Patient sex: M
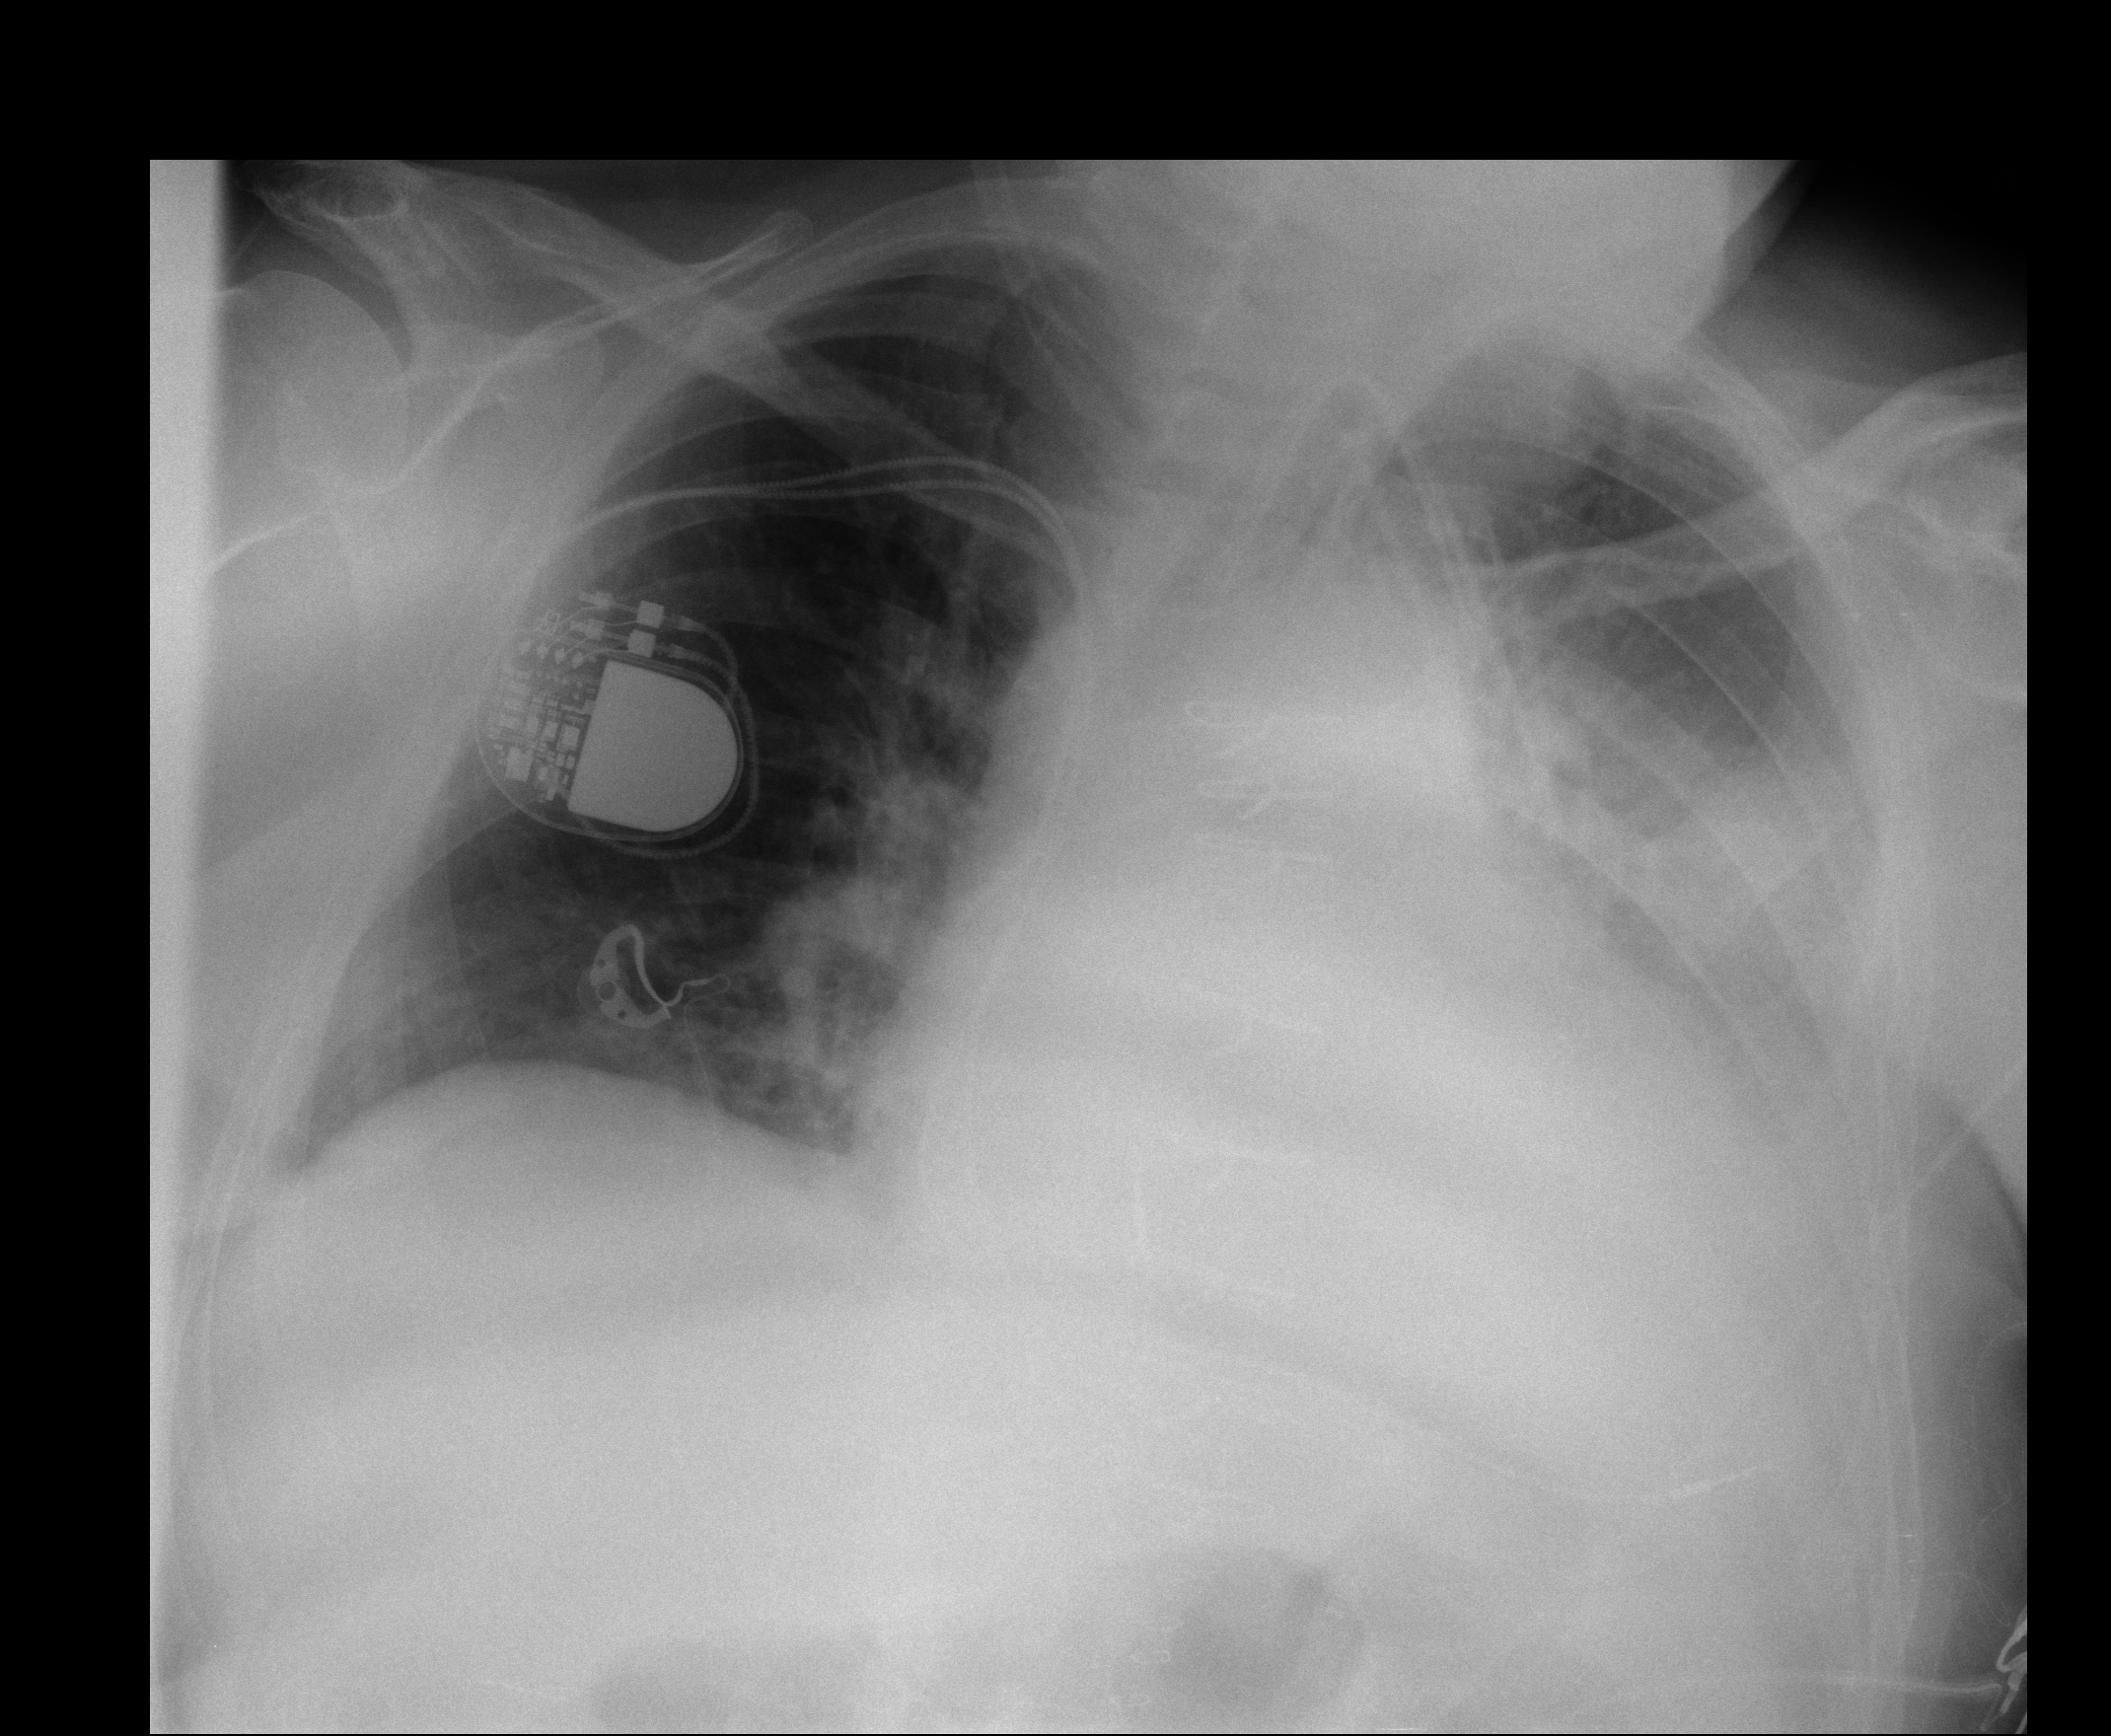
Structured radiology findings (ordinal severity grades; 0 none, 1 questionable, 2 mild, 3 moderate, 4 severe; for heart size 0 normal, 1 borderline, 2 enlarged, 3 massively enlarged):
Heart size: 2
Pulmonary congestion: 2
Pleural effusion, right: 0
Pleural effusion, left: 1
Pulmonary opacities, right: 0
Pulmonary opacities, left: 0
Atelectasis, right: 1
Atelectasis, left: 3